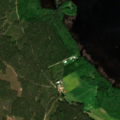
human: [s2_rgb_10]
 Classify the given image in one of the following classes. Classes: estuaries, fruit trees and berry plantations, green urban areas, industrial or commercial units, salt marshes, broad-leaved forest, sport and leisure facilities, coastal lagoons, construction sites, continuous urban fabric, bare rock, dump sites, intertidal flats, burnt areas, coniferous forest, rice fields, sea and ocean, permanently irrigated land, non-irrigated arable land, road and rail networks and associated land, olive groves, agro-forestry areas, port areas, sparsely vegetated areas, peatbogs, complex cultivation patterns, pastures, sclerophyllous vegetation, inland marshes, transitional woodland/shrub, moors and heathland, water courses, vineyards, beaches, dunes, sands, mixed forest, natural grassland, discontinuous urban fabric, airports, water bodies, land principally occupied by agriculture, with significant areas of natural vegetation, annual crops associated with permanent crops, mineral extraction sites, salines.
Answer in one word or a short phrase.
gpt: land principally occupied by agriculture, with significant areas of natural vegetation, coniferous forest, inland marshes, water bodies